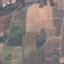
Land use / land cover: PermanentCrop